Interaction volume radius: 5 \u00c5
Interaction volume height: 35 \u00c5
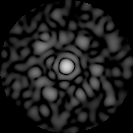
Disorder parameter: 0.8003